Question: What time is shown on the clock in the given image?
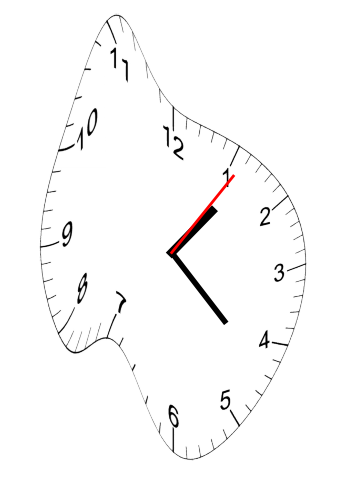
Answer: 01:22:06